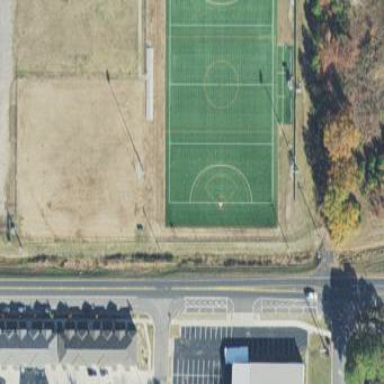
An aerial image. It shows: Lacrosse pitch for leisure land.